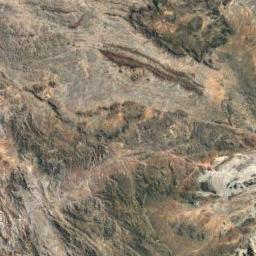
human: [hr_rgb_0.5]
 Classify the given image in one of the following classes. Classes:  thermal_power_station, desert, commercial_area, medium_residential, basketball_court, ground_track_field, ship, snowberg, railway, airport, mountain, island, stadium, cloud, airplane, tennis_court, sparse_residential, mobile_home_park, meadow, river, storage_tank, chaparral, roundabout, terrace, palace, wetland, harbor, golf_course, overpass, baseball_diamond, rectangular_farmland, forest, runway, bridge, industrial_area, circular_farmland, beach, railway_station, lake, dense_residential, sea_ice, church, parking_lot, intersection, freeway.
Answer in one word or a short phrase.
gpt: mountain